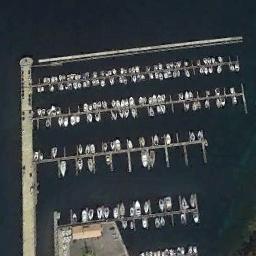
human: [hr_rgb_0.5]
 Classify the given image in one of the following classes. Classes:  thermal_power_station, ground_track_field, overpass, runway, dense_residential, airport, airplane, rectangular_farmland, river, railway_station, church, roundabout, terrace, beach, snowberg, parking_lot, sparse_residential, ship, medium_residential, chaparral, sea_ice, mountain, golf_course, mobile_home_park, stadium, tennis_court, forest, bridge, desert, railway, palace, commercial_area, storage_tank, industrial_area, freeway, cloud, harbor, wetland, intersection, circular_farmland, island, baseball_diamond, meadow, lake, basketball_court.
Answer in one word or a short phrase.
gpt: harbor